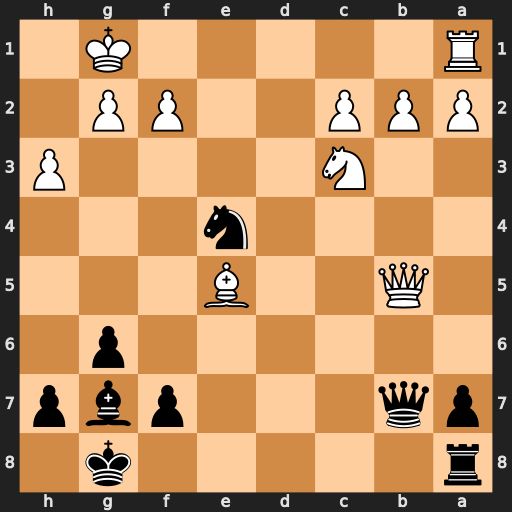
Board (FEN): r5k1/pq3pbp/6p1/1Q2B3/4n3/2N4P/PPP2PP1/R5K1
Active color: b
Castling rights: -
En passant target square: -
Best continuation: Qxb5 Nxb5 Bxe5